Question: OK, I just installed a Tortoise git in my PC. And I'm quiet amuse about the water effect from its about page.

try to move your mouse cursor on the turtle picture from tortoise GIT - About
its more like we are playing out finger on a water.
Does anyone know how to do make that kind of water effect in Delphi ?
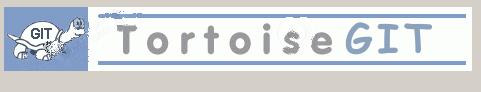
Answer: See Leonel Togniolli's <URL> at efg's lab.

The ripple effect is based on <URL>.
The algorithm is described in here <URL>, as mentioned by Francois and as a reference in the source code.
Leonel's implementation is partly based on the gamedev article <URL> by Roy Willemse. Here is also pascal code.
There is one more Delphi example at efg's called "Ripple Project", a screen shot is shown below.